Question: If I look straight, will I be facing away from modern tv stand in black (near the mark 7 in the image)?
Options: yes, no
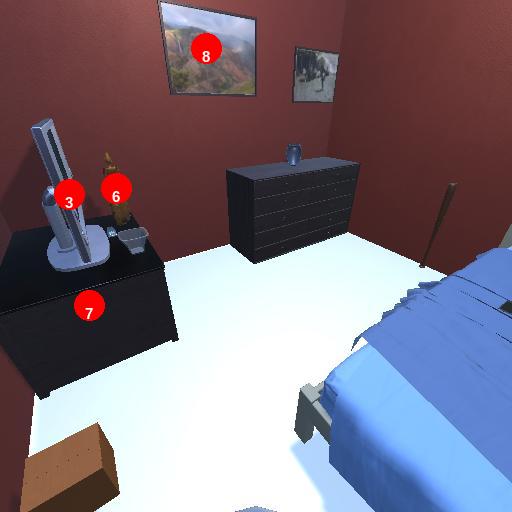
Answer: yes